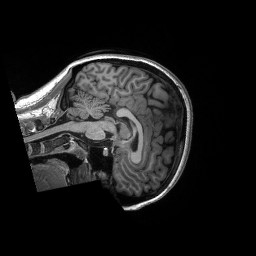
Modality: T1w
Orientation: sagittal
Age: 23
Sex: female
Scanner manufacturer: siemens
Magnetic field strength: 3 T
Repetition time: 2.3 s
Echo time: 0.00298 s